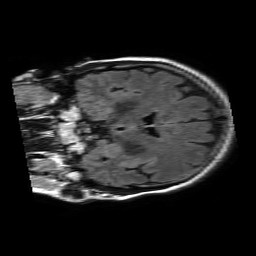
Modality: FLAIR
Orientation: coronal
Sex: female
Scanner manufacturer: philips
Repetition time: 11 s
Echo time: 0.125 s